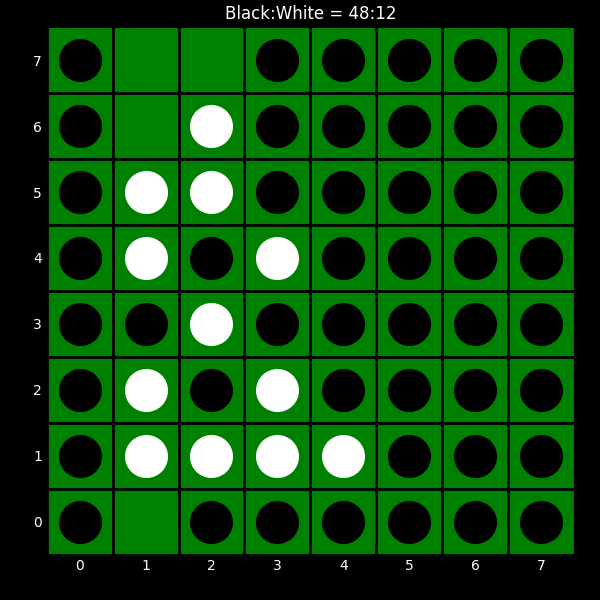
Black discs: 48
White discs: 12